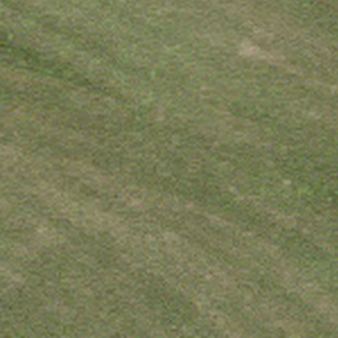
Label: other